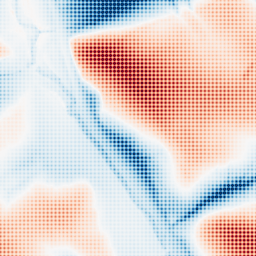
Category: classical
Decomposition family: gaussian_anisotropic
Decomposition parameters: sigma_x: 10
sigma_y: 50
Upsampling method: sinc_blackman
Upsampling parameters: scale: 8
kernel_size: 8
Upsampling scale: 8